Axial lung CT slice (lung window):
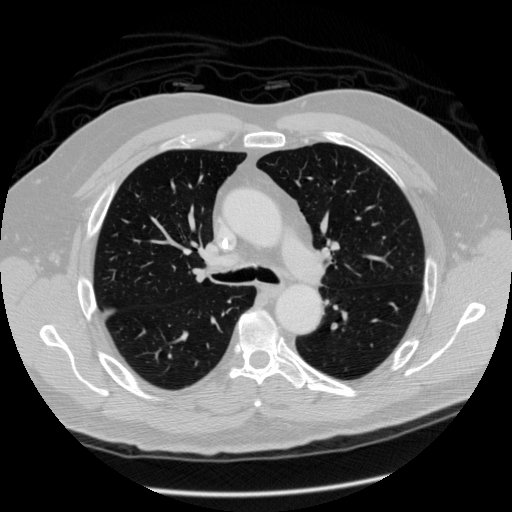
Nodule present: no